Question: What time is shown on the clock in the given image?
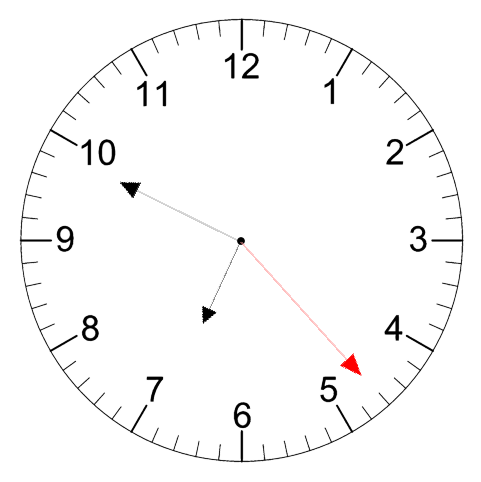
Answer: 06:49:23